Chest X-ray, PA view. Patient: 46 years old, sex F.
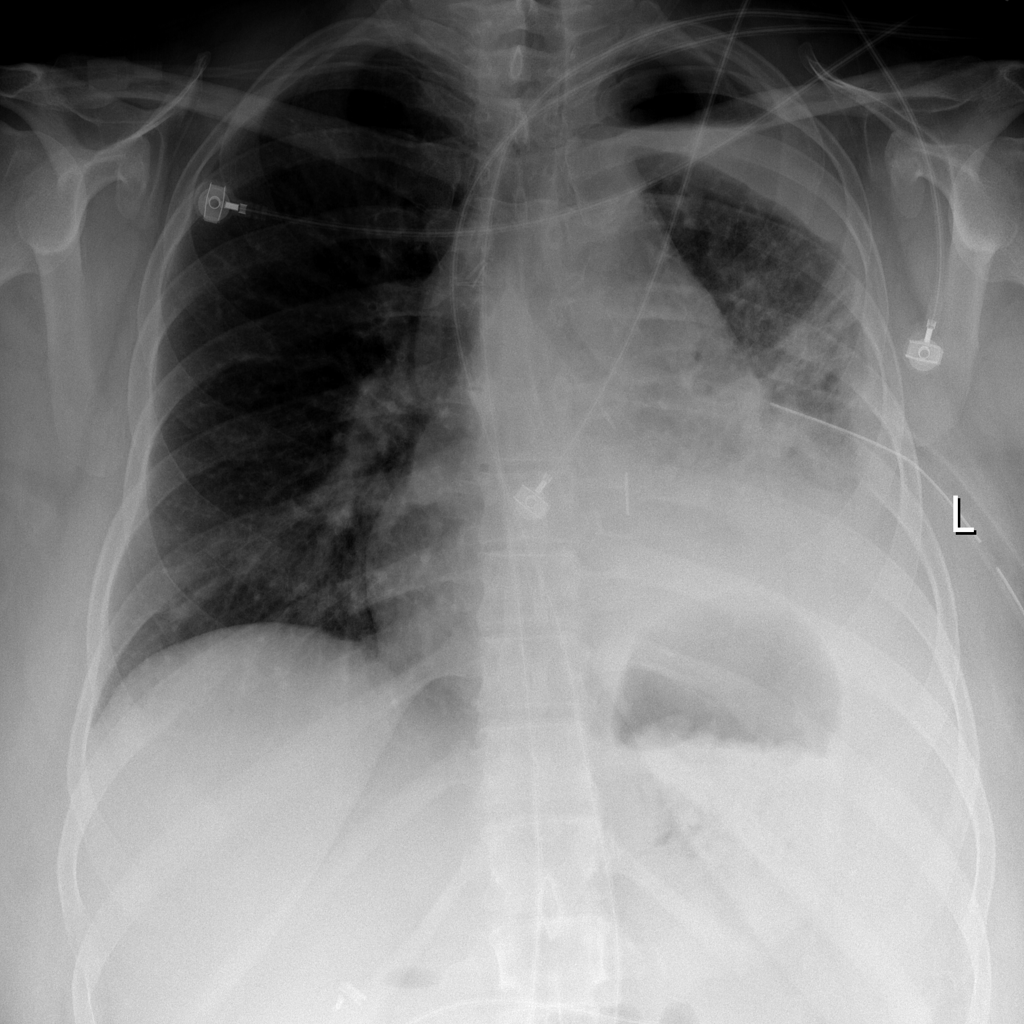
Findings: No Finding